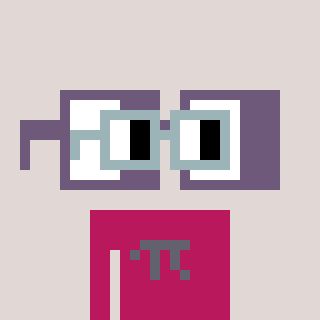
a pixel art character with square dark gray glasses, a glasses-shaped head and a darkpink-colored body on a warm background